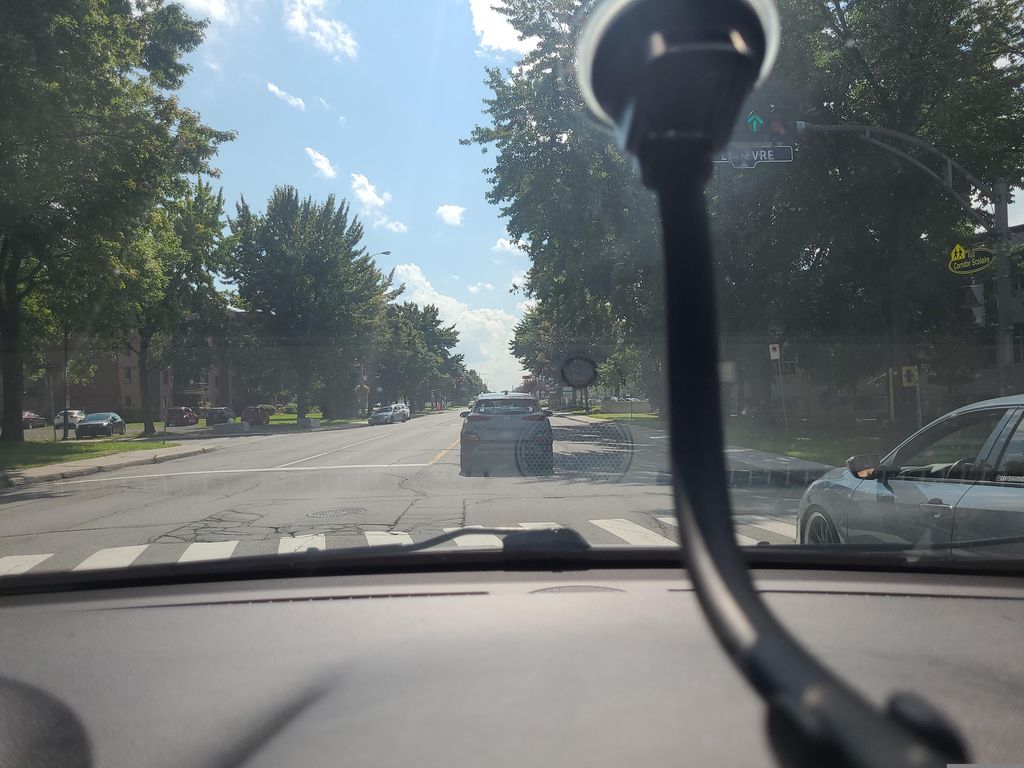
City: montreal